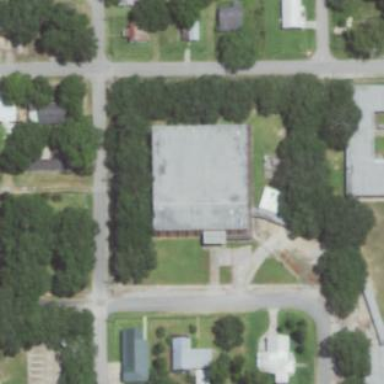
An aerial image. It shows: Building that houses fitness center.